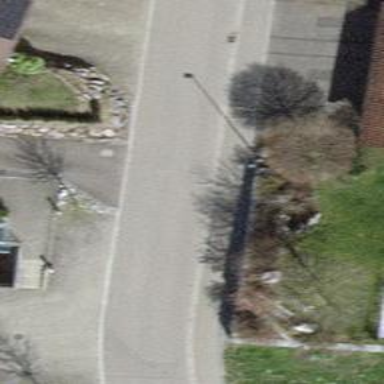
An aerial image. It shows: Driveway leading to service road.